【题型】填空题　【知识点】平面几何　【难度】medium
如图，在 $\triangle ABC$ 中，点 $D$ 是 $AB$ 边上的一点，且 $AD = 3BD$，连接 $CD$ 并取 $CD$ 的中点 $E$，连接 $BE$，若 $\angle ACD = \angle BED = 45^\circ$，且 $CD = 6\sqrt{2}$，则 $AB$ 的长为 ${\underline{4\sqrt{13}}}$。

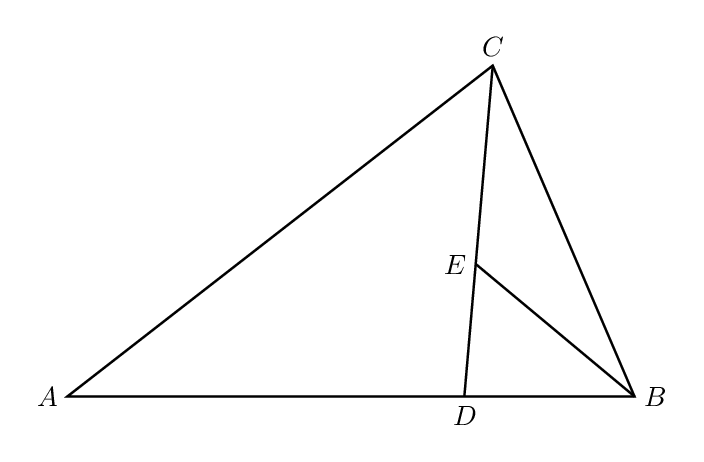
【解答】
【分析】取 $AD$ 中点 $F$，连接 $EF$，过点 $D$ 作 $DG \perp EF$ 于 $G$，$DH \perp BE$ 于 $H$，设 $BD = a$，由三角形中位线定理可得 $DF = \frac{3}{2}a$，$EF \parallel AC$，$DE = 3\sqrt{2}$，通过证明四边形 $DGEH$ 是正方形，可得 $DE = \sqrt{2}DG = 3\sqrt{2}$，$DH \parallel EF$，通过证明 $\triangle BDH \backsim \triangle DFG$，可得 $\frac{BD}{DF} = \frac{BH}{DG}$，可求 $BH$ 的长，在 $\text{Rt}\triangle DHB$ 中，利用勾股定理可求 $BD$ 的长，即可求解。

【解答】解：如图，取 $AD$ 中点 $F$，连接 $EF$，过点 $D$ 作 $DG \perp EF$ 于 $G$，$DH \perp BE$ 于 $H$，

设 $BD = a$，

$\therefore AD = 3BD = 3a$，$AB = 4a$，

$\because$ 点 $E$ 为 $CD$ 中点，点 $F$ 为 $AD$ 中点，$CD = 6\sqrt{2}$，

$\therefore DF = \frac{3}{2}a$，$EF \parallel AC$，$DE = 3\sqrt{2}$，

$\therefore \angle FED = \angle ACD = 45^\circ$，

$\because \angle BED = 45^\circ$，

$\therefore \angle FED = \angle BED$，$\angle FEB = 90^\circ$，

$\because DG \perp EF$，$DH \perp BE$，

$\therefore$ 四边形 $EHDG$ 是矩形，$DG = DH$，

$\therefore$ 四边形 $DGEH$ 是正方形，

$\therefore DE = \sqrt{2}DG = 3\sqrt{2}$，$DH \parallel EF$，

$\therefore DG = DH = 3$，

$\because DH \parallel EF$,

$\therefore \angle BDH = \angle DFG$,

$\therefore \triangle BDH \sim \triangle DFG$,

$\therefore \dfrac{BD}{DF} = \dfrac{BH}{DG}$,

$\therefore \dfrac{a}{\dfrac{3}{2}a} = \dfrac{BH}{3}$,

$\therefore BH = 2$,

$\therefore BD = \sqrt{BH^2 + DH^2} = \sqrt{4 + 9} = \sqrt{13}$,

$\therefore AB = 4\sqrt{13}$,

故答案为：${4\sqrt{13}}$.
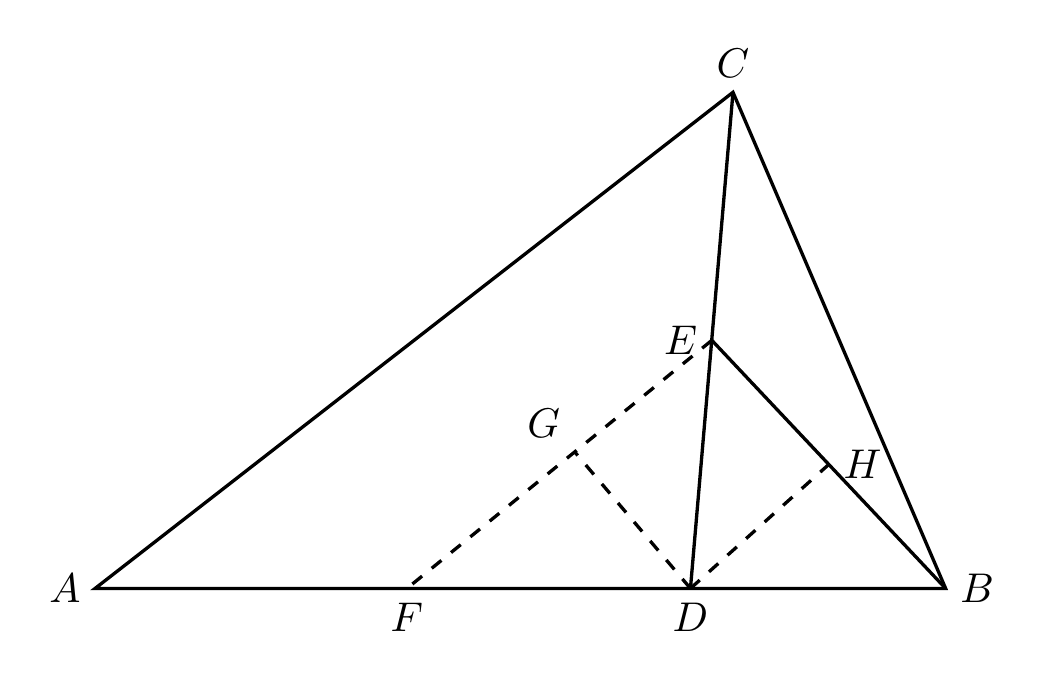